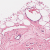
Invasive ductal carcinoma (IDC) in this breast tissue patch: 0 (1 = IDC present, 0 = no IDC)